Chest X-ray:
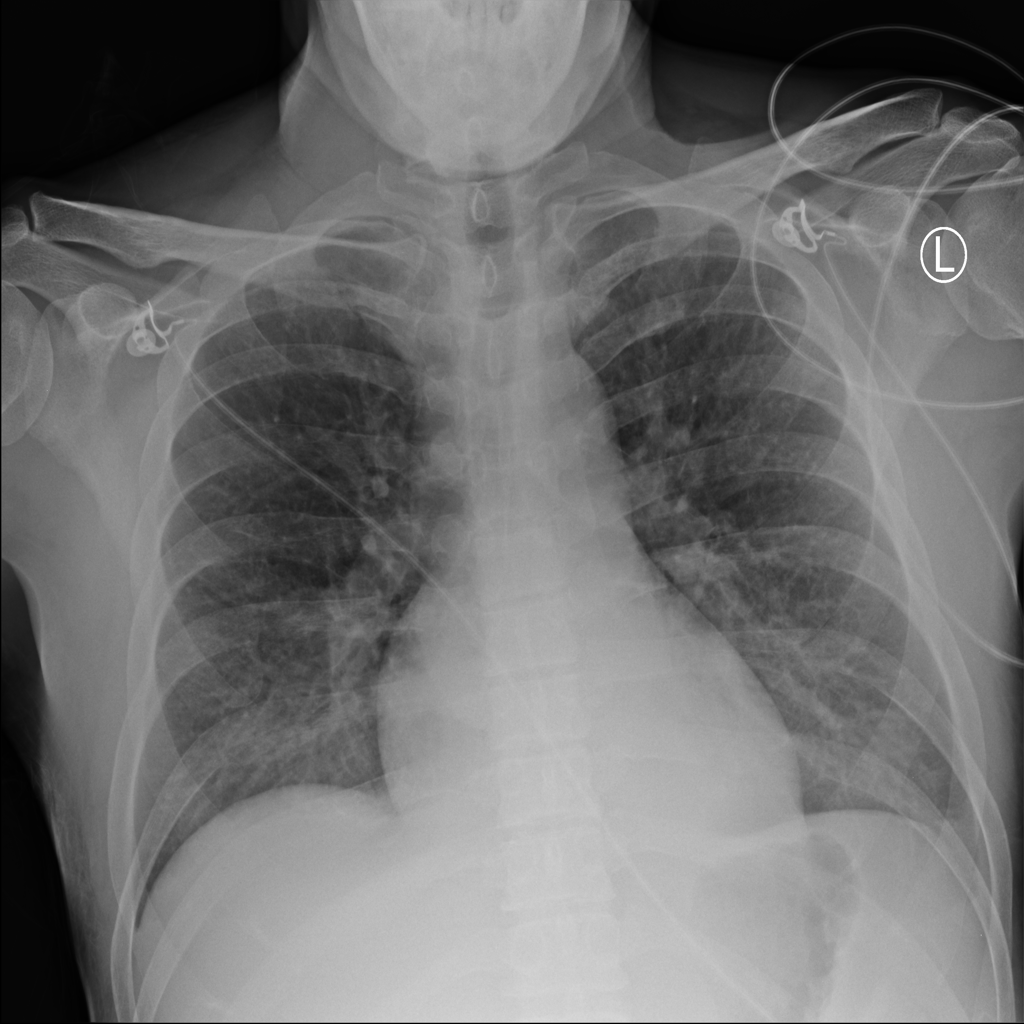
Findings: Consolidation, Effusion
No abnormal finding: no